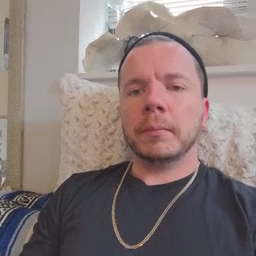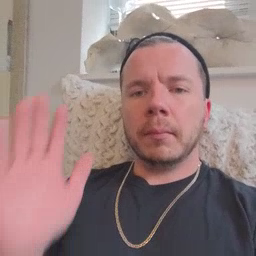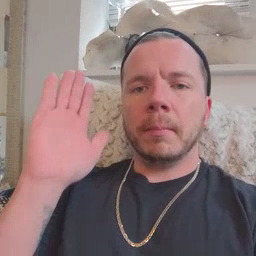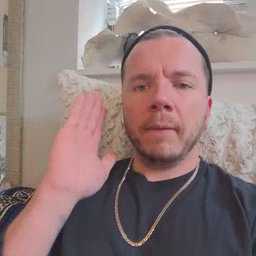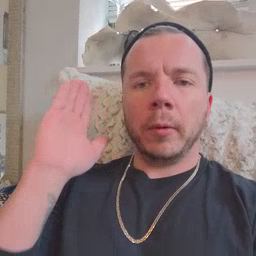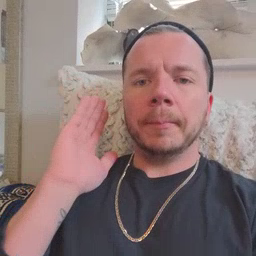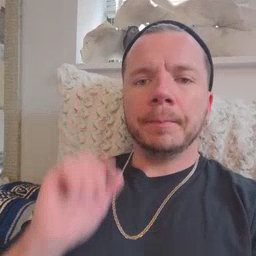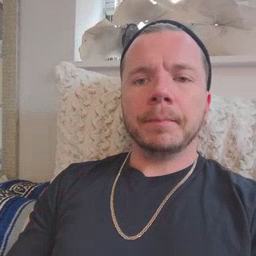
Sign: before